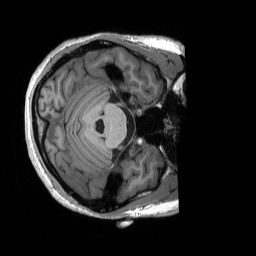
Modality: T1w
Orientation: axial
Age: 22
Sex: male
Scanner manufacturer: siemens
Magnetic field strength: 3 T
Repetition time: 2.53 s
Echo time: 0.00227 s